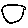
Label: circle